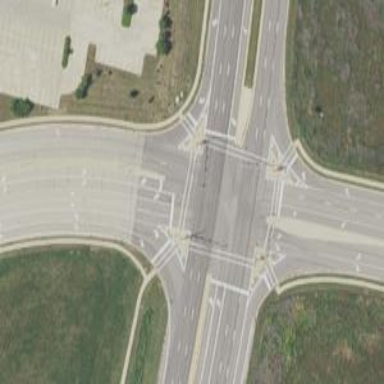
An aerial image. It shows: Road marking with turn dashes.